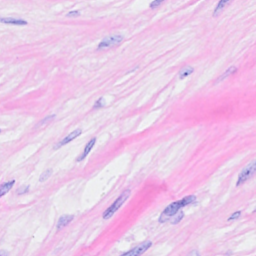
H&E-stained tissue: Breast